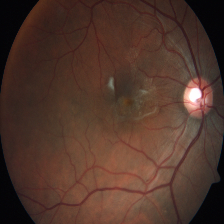
Diabetic retinopathy grade: Severe